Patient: sex M, age 58
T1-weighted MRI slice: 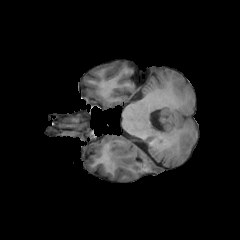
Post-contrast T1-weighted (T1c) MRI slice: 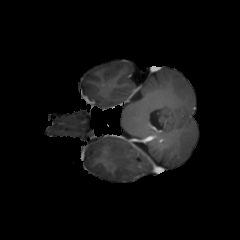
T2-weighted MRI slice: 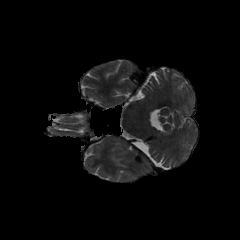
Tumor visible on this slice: yes
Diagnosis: Glioblastoma, IDH-wildtype
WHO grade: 4